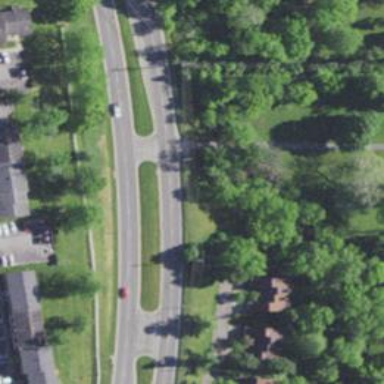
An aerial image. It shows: Secondary link road.